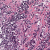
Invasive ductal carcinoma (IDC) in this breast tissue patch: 1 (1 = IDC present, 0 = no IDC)